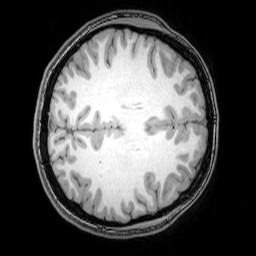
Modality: T1w
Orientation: axial
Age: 24
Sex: female
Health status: healthy
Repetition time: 0.081 s
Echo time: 0.037 s